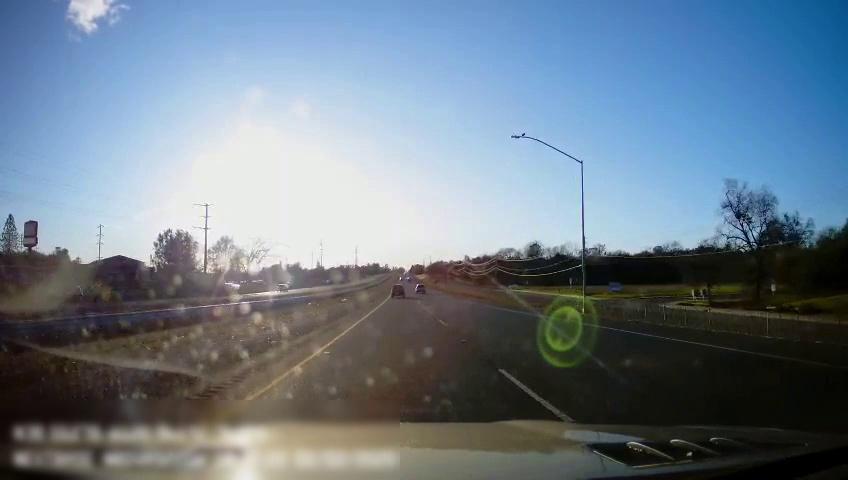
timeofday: Day
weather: Sunny
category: Drivable Space
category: Drivable Space
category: Drivable Space
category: Vehicles | Truck
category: Vehicles | SUV
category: Vehicles | SUV
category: Lanes | Current Lane
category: Lanes | Current Lane
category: Lanes | Alternate Lane